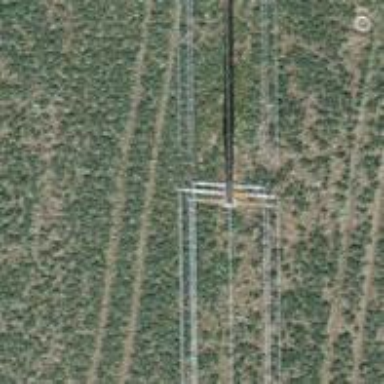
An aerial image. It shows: Concrete power pole.